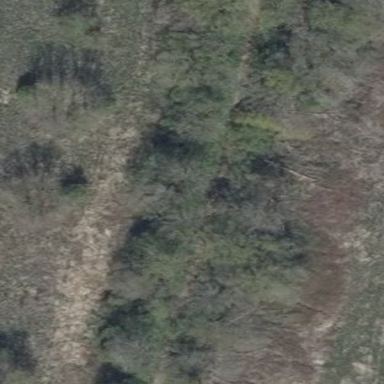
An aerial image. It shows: Forest area.